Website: apple
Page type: customer-info-address
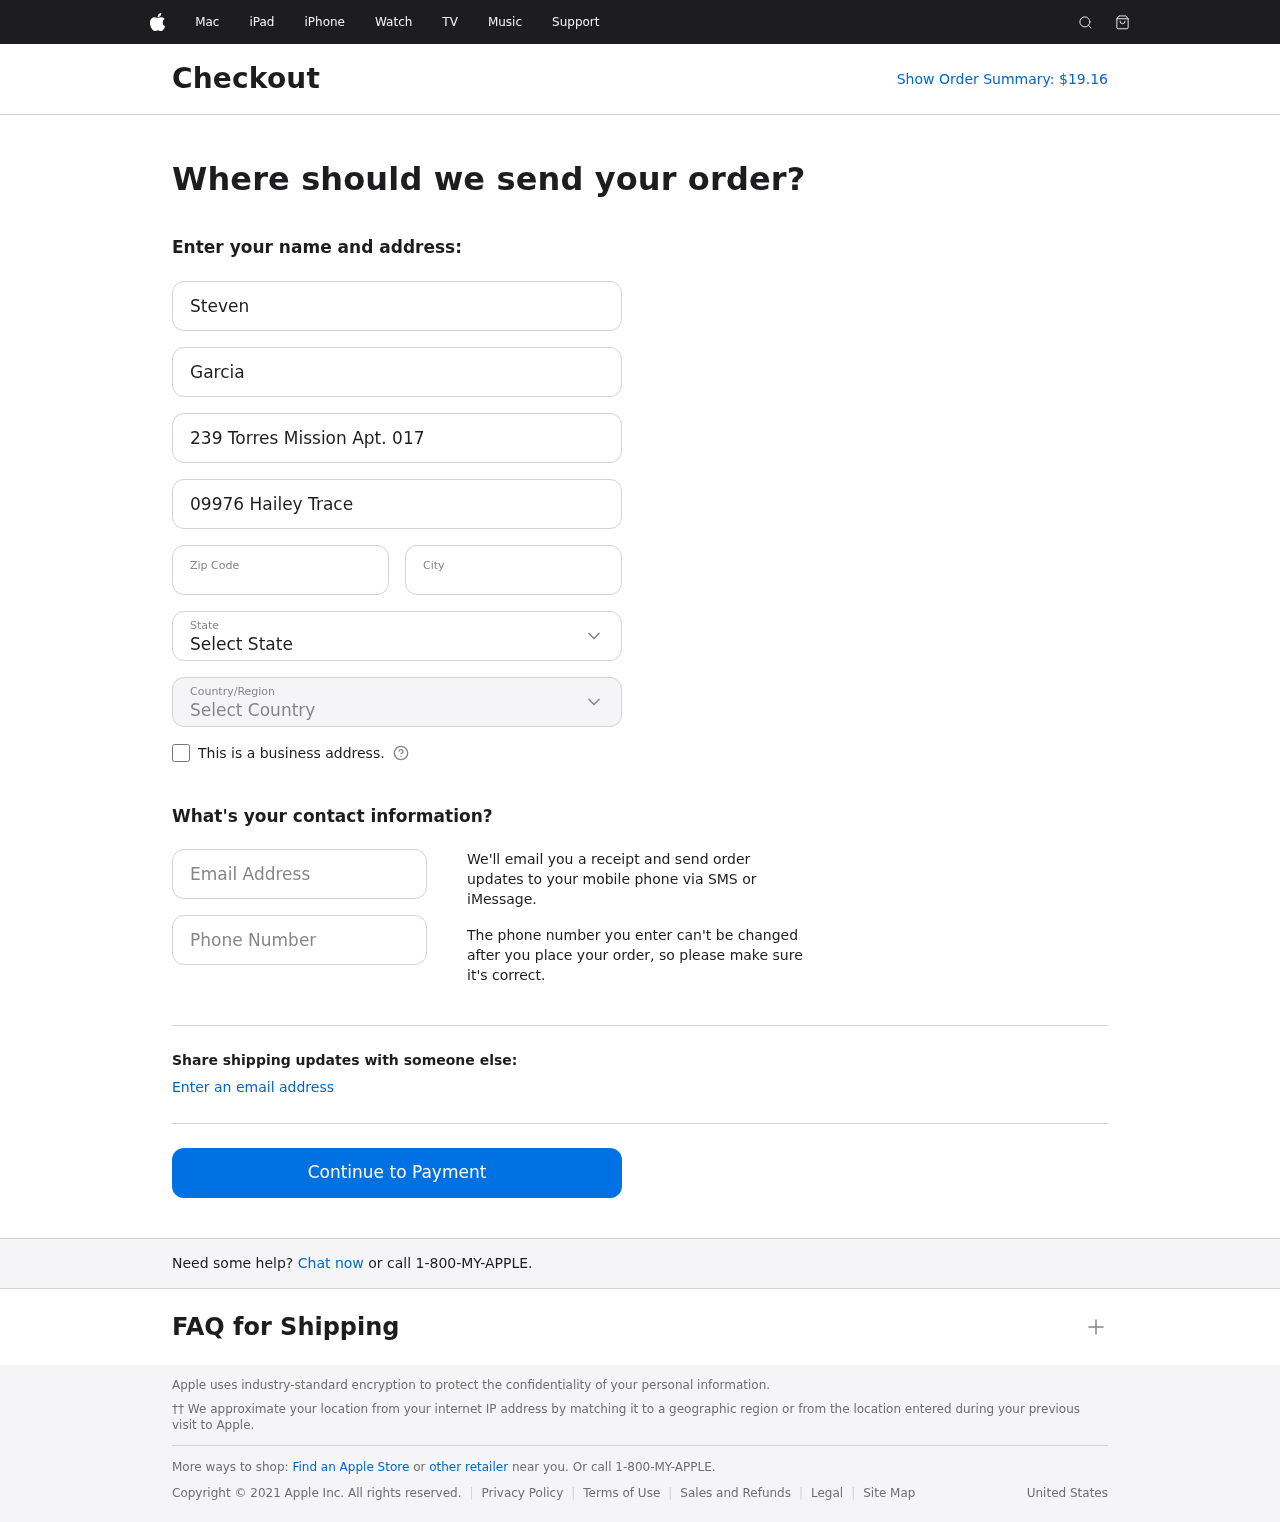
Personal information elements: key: PII_CITY
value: Tammyfurt
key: PII_COUNTRY
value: United States
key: PII_EMAIL
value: steven.garcia@yahoo.com
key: PII_FIRSTNAME
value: Steven
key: PII_LASTNAME
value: Garcia
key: PII_PHONE
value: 3385073387
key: PII_POSTCODE
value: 81607
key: PII_STATE
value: South Carolina
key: PII_STREET
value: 239 Torres Mission Apt. 017
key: PII_STREET2
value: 09976 Hailey Trace Apt. 035
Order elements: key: ORDER_TOTAL
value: Show Order Summary: $19.16